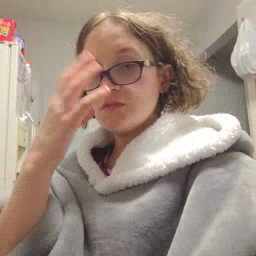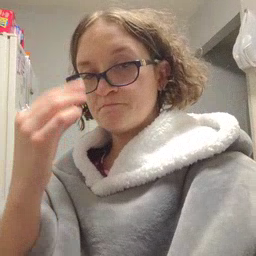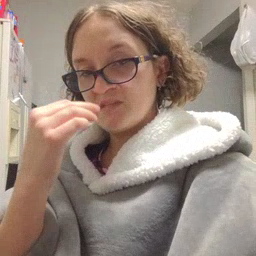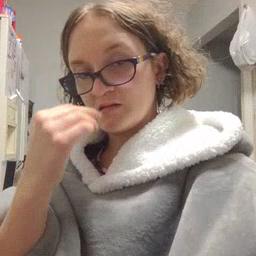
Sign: sleepy